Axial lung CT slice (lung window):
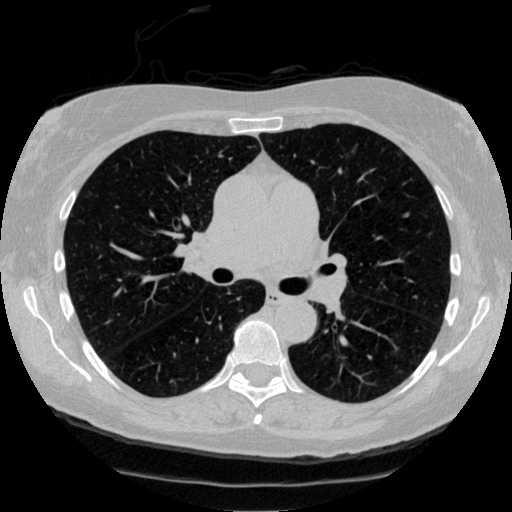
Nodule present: no